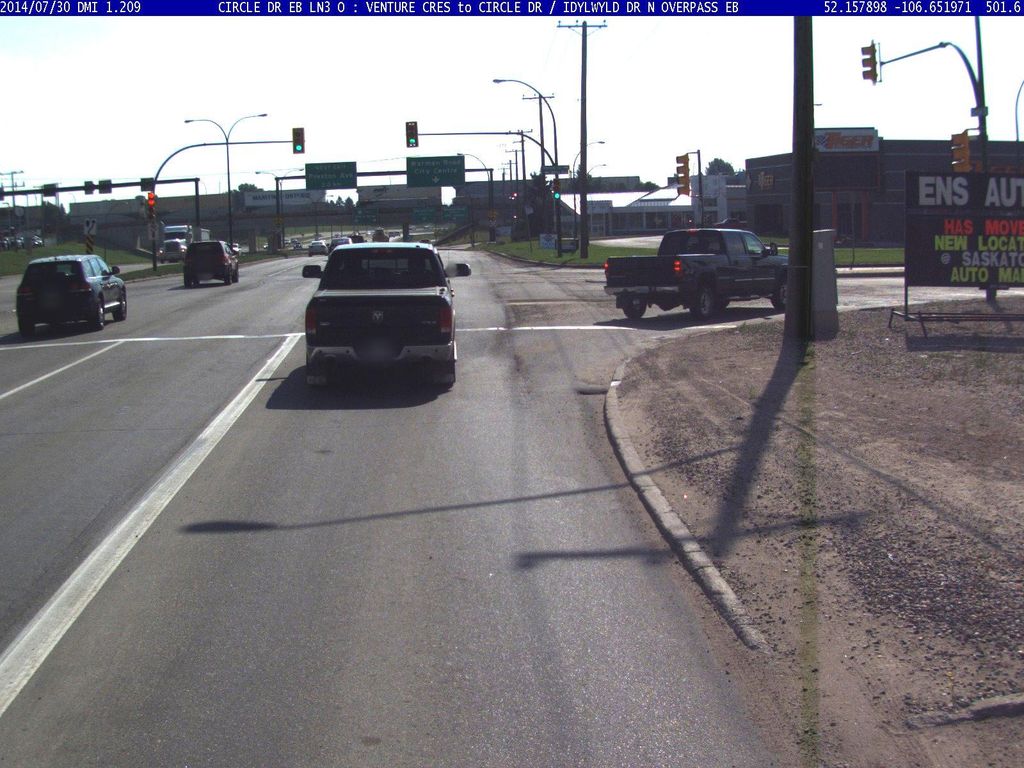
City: saskatoon